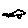
Label: bird